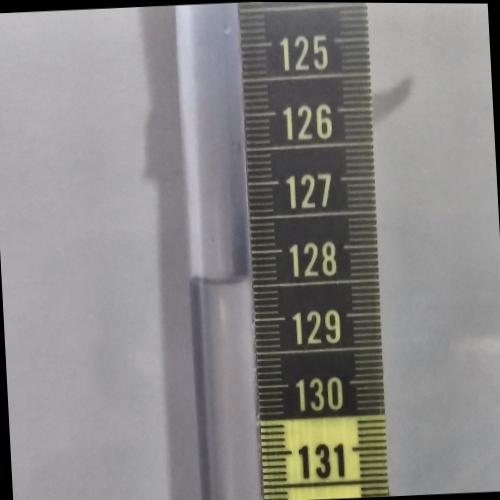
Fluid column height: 128.4 cm